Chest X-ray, AP view. Patient: 57 years old, sex F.
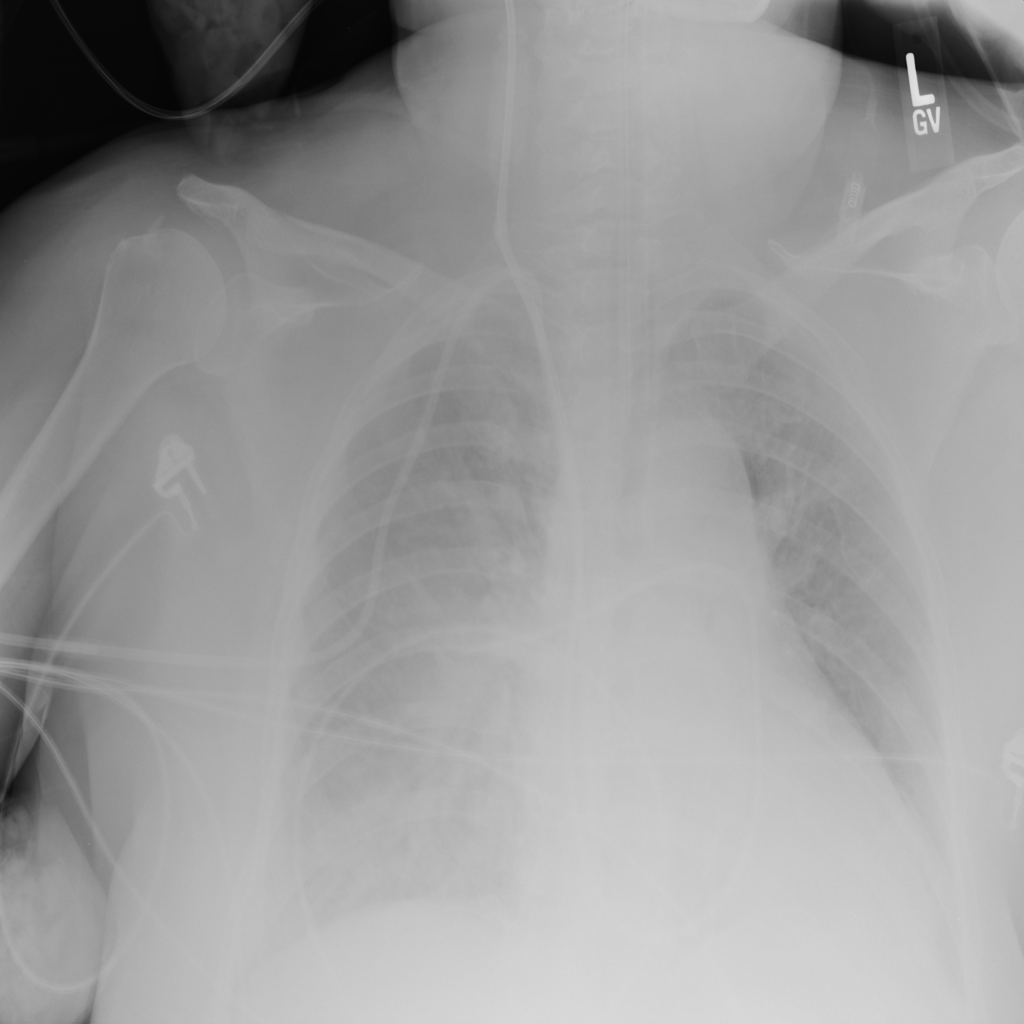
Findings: Infiltration